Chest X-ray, PA view. Patient: 33 years old, sex F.
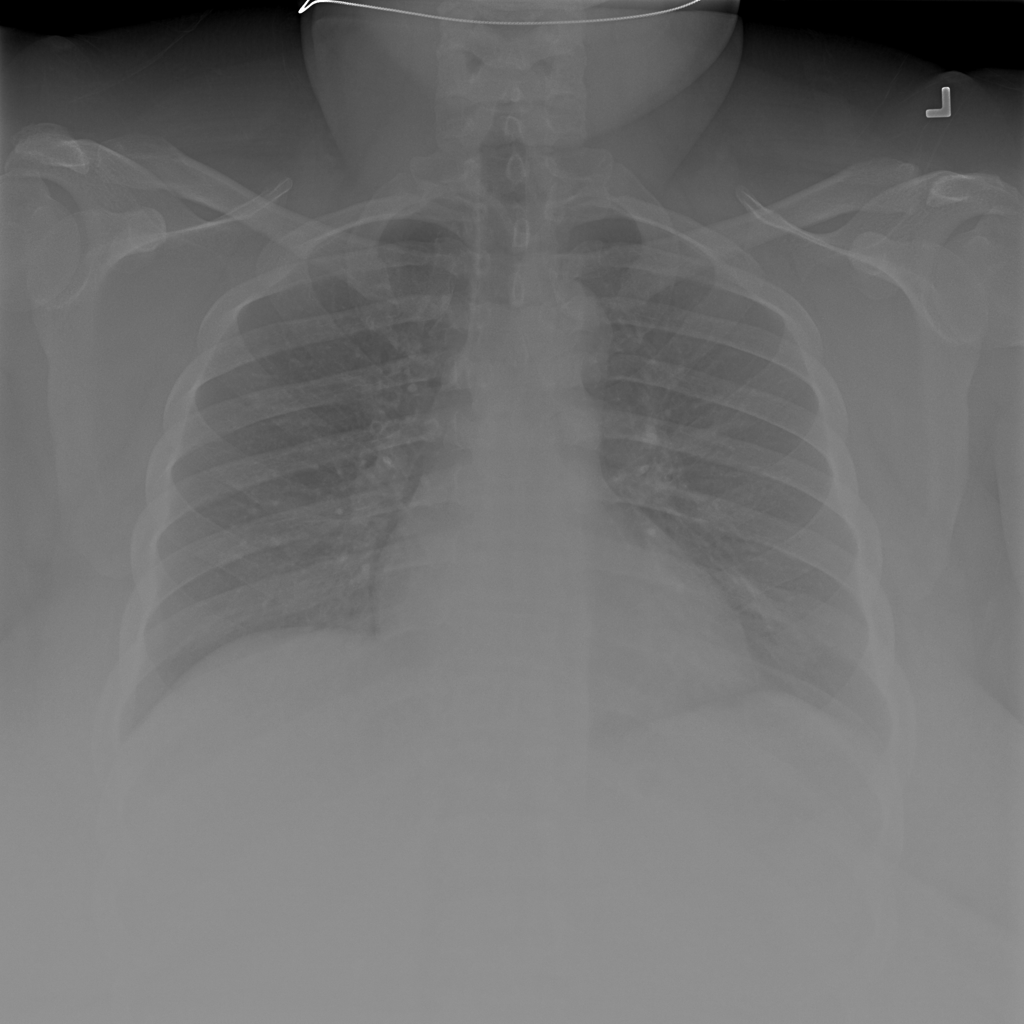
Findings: No Finding